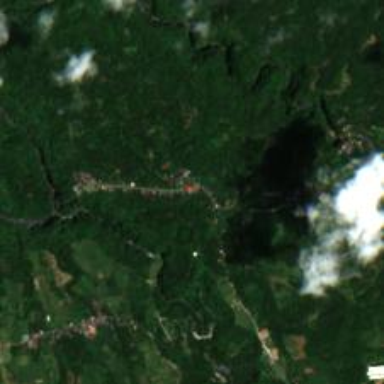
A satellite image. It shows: Village.